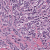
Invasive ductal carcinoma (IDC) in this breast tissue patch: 1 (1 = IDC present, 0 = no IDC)